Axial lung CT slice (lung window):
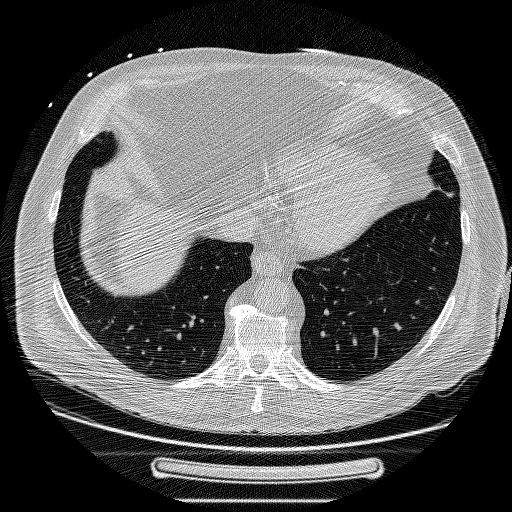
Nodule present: no